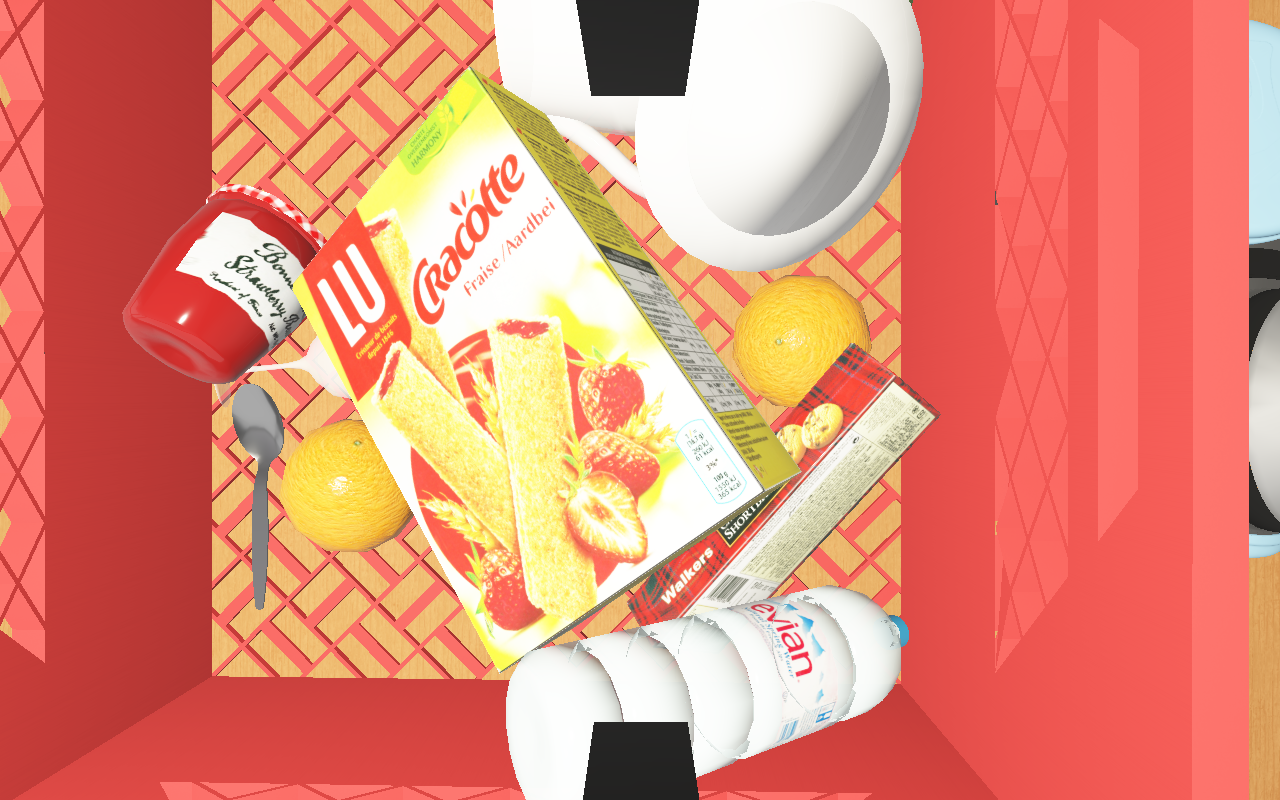
Objects in the scene:
carafe
water bottle
apple
spoon
cereal box
cereal box
biscuit box